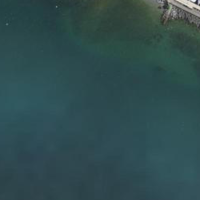
EUNIS habitat code: 14
Species observed at this site:
Chroicocephalus ridibundus
Tachybaptus ruficollis
Phalacrocorax carbo
Podiceps cristatus
Actitis hypoleucos
Cygnus olor
Mareca strepera
Anas platyrhynchos
Larus canus
Mergus merganser
Aythya fuligula
Passer domesticus
Turdus merula